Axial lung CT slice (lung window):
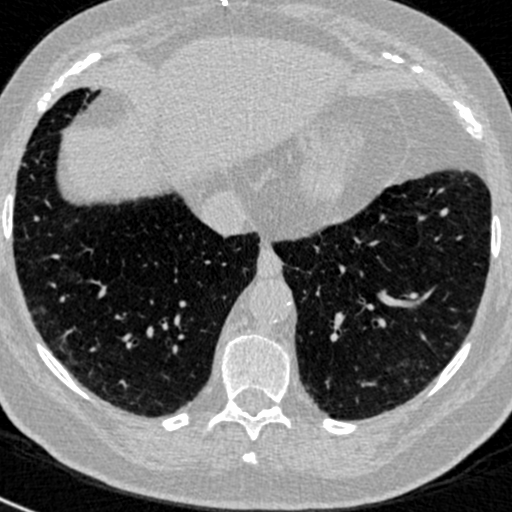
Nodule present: no